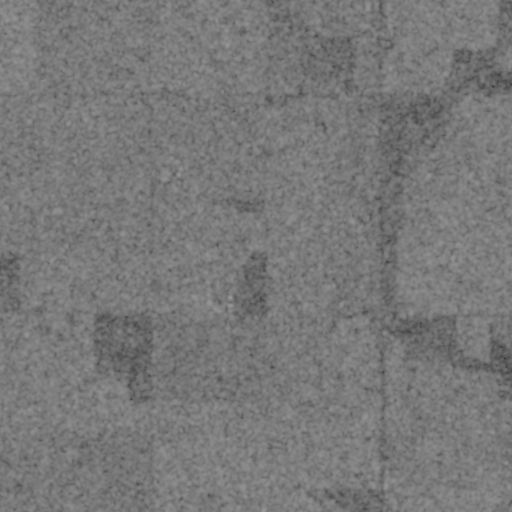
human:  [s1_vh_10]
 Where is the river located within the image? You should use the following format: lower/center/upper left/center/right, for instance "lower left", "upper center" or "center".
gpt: The river is located in the right of the image.
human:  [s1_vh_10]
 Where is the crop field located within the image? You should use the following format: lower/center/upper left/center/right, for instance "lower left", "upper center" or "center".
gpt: There is no crop field in the image.

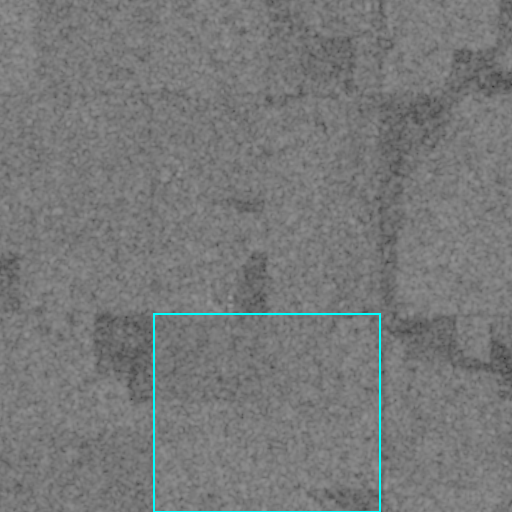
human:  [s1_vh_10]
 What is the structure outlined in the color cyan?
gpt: The structure outlined in cyan is a crop field.
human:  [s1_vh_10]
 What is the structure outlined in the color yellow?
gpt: There is no yellow outline.